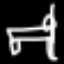
Label: bed